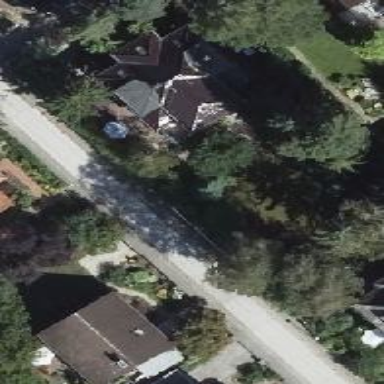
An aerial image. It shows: Residential road with sidewalks on both sides.